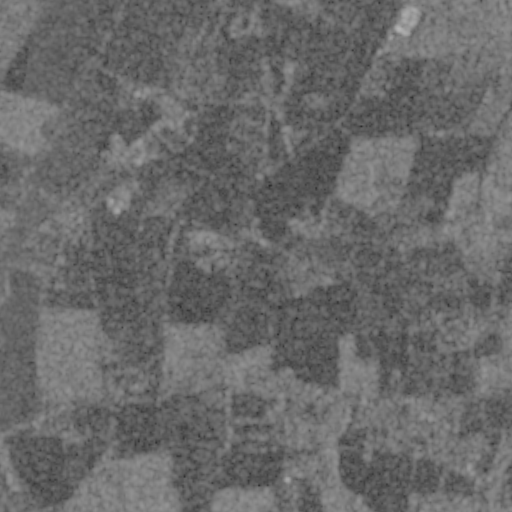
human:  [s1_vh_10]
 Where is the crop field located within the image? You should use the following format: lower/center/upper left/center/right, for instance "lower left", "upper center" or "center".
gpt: The crop field is located in the lower center of the image.
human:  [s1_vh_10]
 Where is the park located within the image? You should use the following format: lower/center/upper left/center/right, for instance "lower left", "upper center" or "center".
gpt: The park is located in the lower right of the image.
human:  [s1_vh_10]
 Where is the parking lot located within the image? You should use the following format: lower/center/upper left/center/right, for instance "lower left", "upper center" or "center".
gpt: The parking lot is located in the center right of the image.
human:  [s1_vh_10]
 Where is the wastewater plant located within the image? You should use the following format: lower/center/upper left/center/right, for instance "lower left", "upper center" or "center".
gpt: The wastewater plant is located in the lower right of the image.
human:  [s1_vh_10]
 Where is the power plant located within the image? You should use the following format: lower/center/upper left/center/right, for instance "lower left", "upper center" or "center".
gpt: There is no power plant in the image.

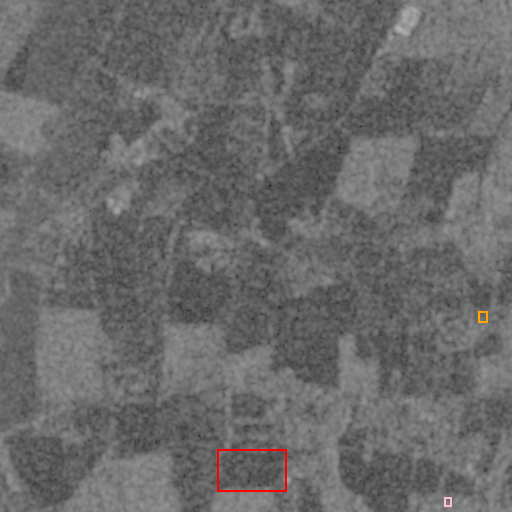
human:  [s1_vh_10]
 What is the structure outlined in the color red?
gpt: The structure outlined in red is a crop field.
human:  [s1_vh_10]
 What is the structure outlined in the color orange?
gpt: The structure outlined in orange is a park.
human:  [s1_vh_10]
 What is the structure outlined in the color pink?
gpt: The structure outlined in pink is a wastewater plant.
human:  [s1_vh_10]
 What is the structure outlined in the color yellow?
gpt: There is no yellow outline.